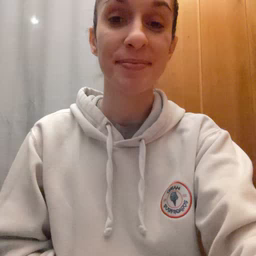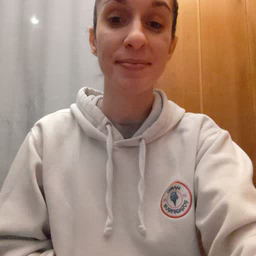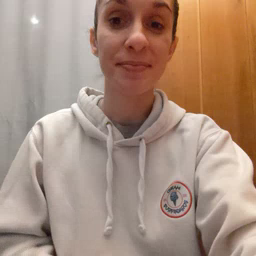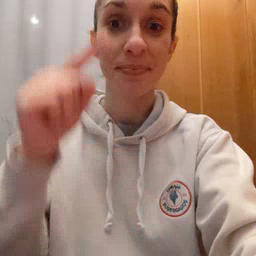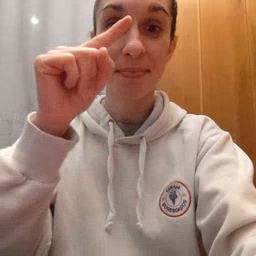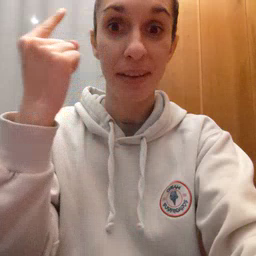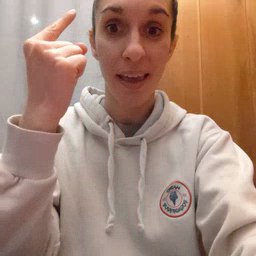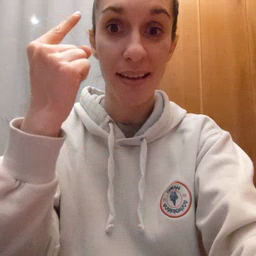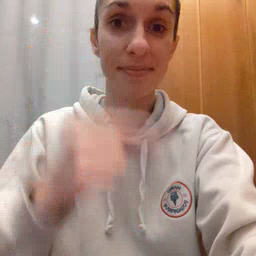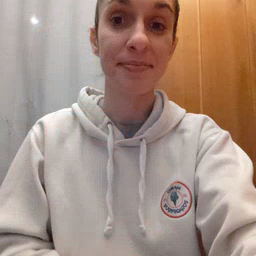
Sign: black